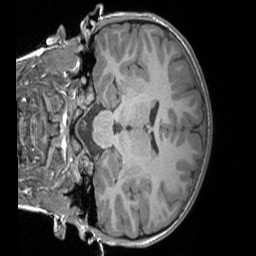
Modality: T1w
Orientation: coronal
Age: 7
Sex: male
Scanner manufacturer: siemens
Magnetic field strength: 3 T
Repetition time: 1.65 s
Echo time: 0.00203 s